Field crop: maize
Growth stage: 2
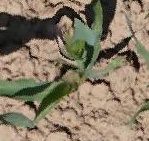
Species: maize